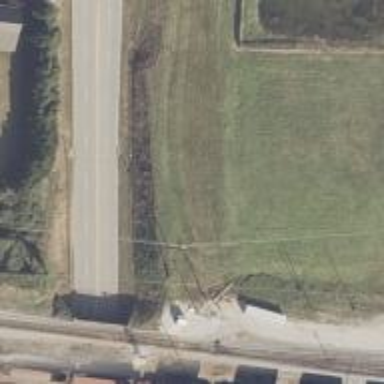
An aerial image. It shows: Power pole.